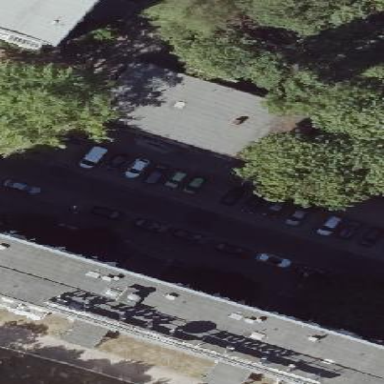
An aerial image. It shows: Grey flat roof made of tar paper on apartment building.